Question: I'm following the response in this question: <URL>
I'm trying to add labels to my Bokeh chart so users can see data values. For some reason, the chart is rendering like this:

I'm not sure why this is happening. I tried commenting out the z variable to see if this made a difference.. it does not.
Here is my code:
'''
import os
import pandas as pd
import pyodbc
from bokeh.plotting import figure, show
from bokeh.io import export_png
from bokeh.models import LabelSet, ColumnDataSource
from bokeh.palettes import Category20
import matplotlib as plt
from math import pi
from bokeh.transform import cumsum
lst = ['On_Time', 'All']
lst2 = [8, 85]
df = pd.DataFrame(list(zip(lst, lst2)),
columns =['Column', 'Value'])
df
df['angle'] = df['value']/df['value'].sum() * 2*pi
df['angle']
df['color'] = ['#084594', '#2171b5']
#z=110*(df['value']/df['value'].sum())
#df['value']=z
#df
p = figure(plot_height=350, title="", toolbar_location=None,
tools="", x_range=(-.5, .5))
p.annular_wedge(x=0, y=1, inner_radius=0.15, outer_radius=0.25, direction="anticlock",
start_angle=cumsum('angle', include_zero=True), end_angle=cumsum('angle'),
line_color="white", fill_color='color', legend='column', source=df)
df["value"] = df['value'].astype(str)
df["value"] = df["value"].str.pad(35, side = "left")
source = ColumnDataSource(df)
labels = LabelSet(x=0, y=1, text='value', level='glyph',
angle=cumsum('angle', include_zero=True), source=source, render_mode='canvas')
p.add_layout(labels)
p.axis.axis_label=None
p.axis.visible=False
p.grid.grid_line_color = None
show(p)
'''
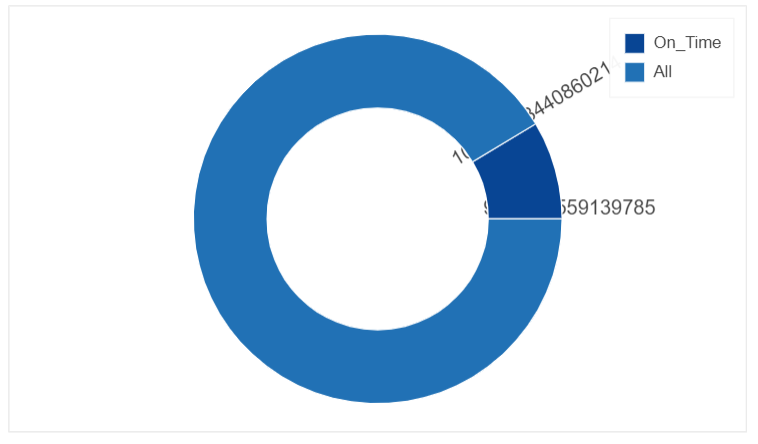
Answer: The labels are "underneath" because you have set
'''
level='glyph'
'''
in the call to 'LabelSet'. There is generally not very many reasons to disturb the default render levels. If you remove this, the label will show up "on top" the way annotations such as 'LabelSet' are intended to.
Also note the "str padding" that the other answer used to position the label alignment. That's slightly hacky but serviceable. Font differences between viewers' browser might make small differences. The alternative is to compute actual, exact x, y positions around the circle where you want the labels to go.